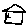
Label: house